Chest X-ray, PA view. Patient: 49 years old, sex F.
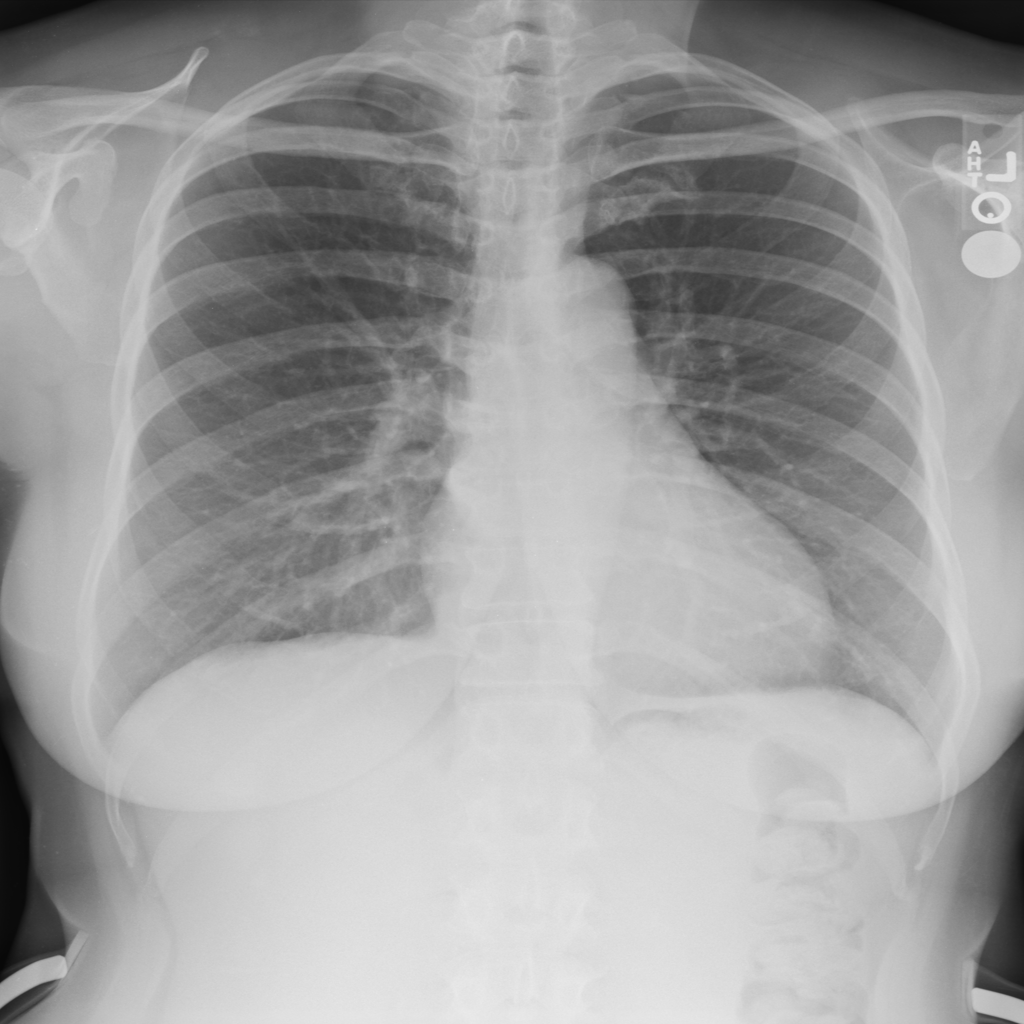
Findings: No Finding